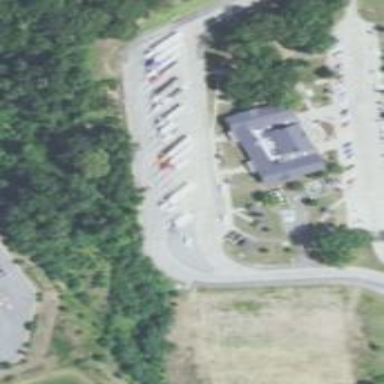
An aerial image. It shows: Rest area on the road.